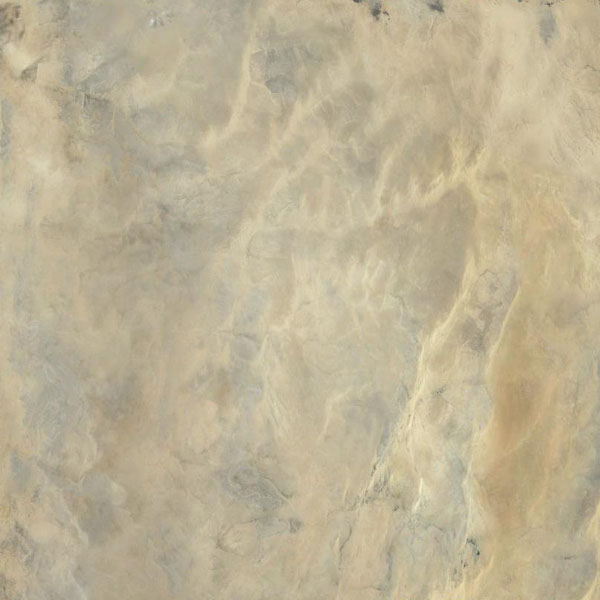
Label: Desert